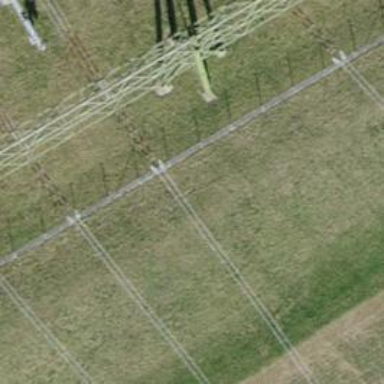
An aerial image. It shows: Insulator used in power equipment.